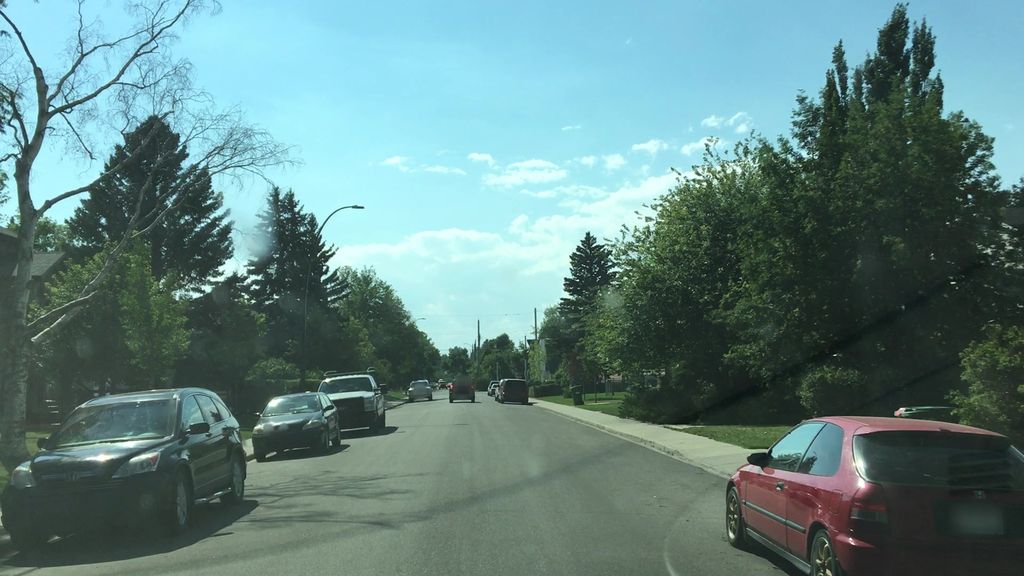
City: calgary